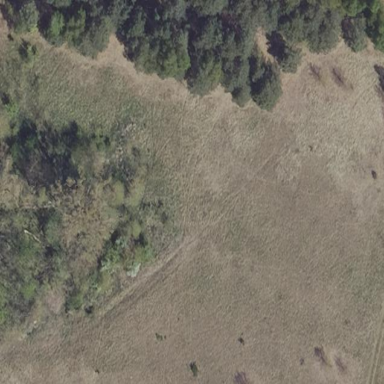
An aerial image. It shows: Area covered in scrub vegetation.